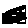
Label: cloud